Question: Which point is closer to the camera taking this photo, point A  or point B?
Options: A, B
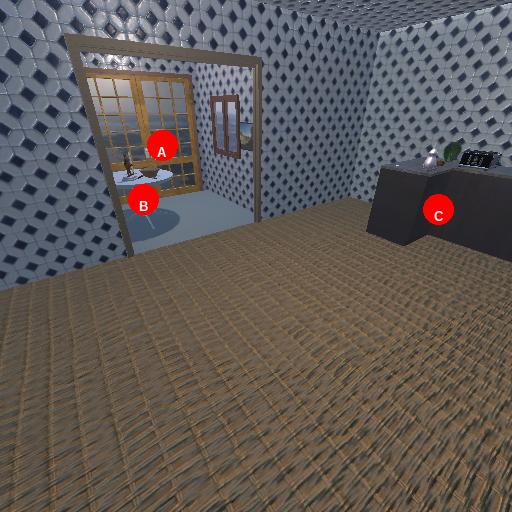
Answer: A